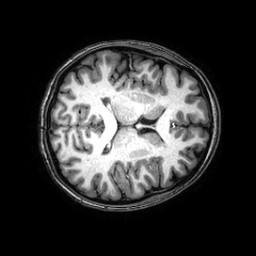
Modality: T1w
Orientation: axial
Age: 25
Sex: female